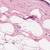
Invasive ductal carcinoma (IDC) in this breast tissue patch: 0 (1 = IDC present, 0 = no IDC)